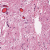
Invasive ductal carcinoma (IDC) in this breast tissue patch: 0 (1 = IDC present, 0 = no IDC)